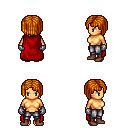
a pixel art fantasy rpg character, female body template, human, tanned skin, red cape, metal pants, dark blonde pageboy hairstyle, metal gloves, brown shoes, four views (front, back, left, right), 2x2 character sprite sheet, small pixel art, hard edges, no anti-aliasing